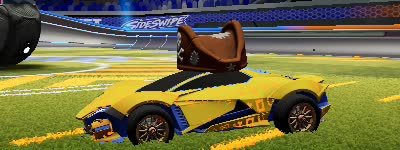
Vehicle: werewolf